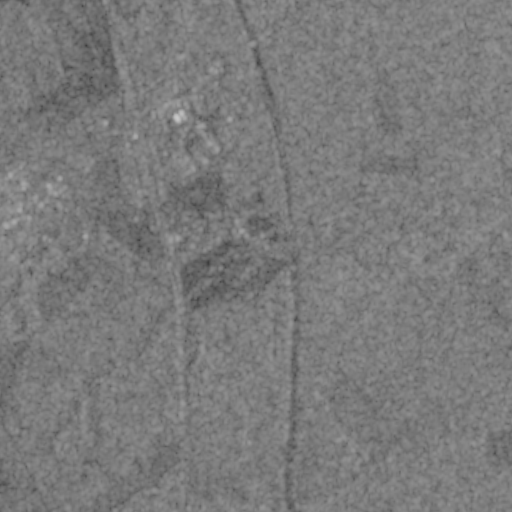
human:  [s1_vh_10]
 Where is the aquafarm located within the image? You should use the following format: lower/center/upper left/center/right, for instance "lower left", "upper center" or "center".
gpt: The aquafarm is located in the center of the image.
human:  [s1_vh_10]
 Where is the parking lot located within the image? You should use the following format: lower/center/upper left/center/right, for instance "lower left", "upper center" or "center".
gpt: The parking lot is located in the upper center of the image.
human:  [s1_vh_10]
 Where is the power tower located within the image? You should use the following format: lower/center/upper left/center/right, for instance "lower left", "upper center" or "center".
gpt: The power tower is located in the left of the image.
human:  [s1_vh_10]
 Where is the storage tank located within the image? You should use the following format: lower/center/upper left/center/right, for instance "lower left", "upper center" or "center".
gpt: The storage tank is located in the upper center of the image.
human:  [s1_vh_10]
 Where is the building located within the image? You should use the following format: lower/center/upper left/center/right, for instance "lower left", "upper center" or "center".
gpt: There is no building in the image.

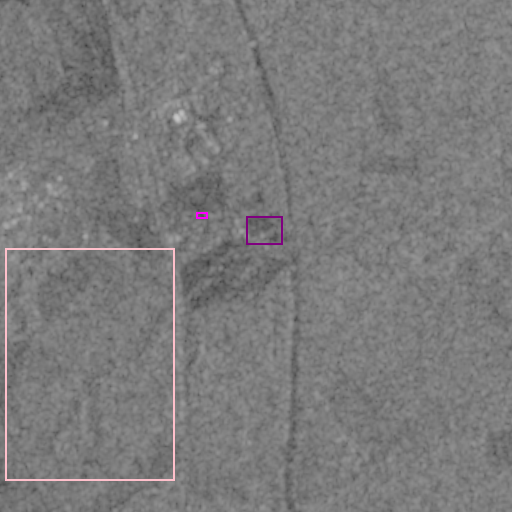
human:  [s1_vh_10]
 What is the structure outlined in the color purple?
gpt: The structure outlined in purple is an aquafarm.
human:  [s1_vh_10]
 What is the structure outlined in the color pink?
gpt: The structure outlined in pink is a crop field.
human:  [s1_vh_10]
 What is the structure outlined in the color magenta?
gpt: The structure outlined in magenta is a parking lot.
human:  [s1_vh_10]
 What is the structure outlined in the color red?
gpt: There is no red outline.